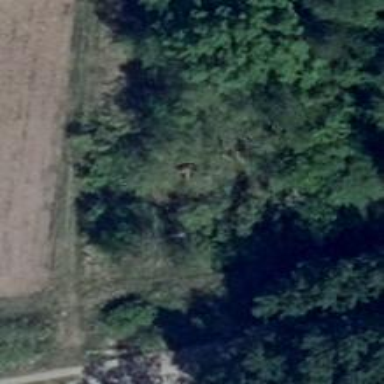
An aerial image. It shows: Hunting stand.